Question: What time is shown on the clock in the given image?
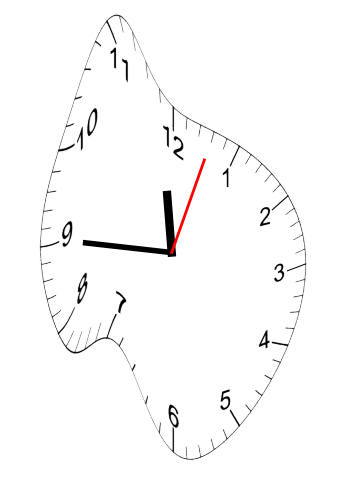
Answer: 11:45:03